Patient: sex M, age 52
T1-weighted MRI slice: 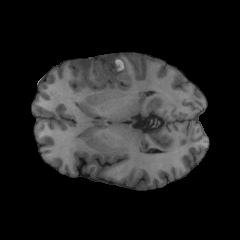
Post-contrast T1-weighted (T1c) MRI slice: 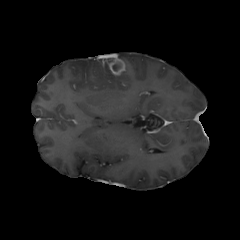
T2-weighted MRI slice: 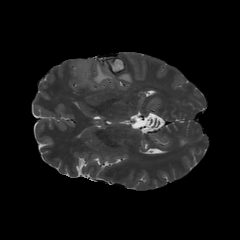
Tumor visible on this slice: yes
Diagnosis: Glioblastoma, IDH-wildtype
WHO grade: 4